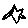
Label: star